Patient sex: M
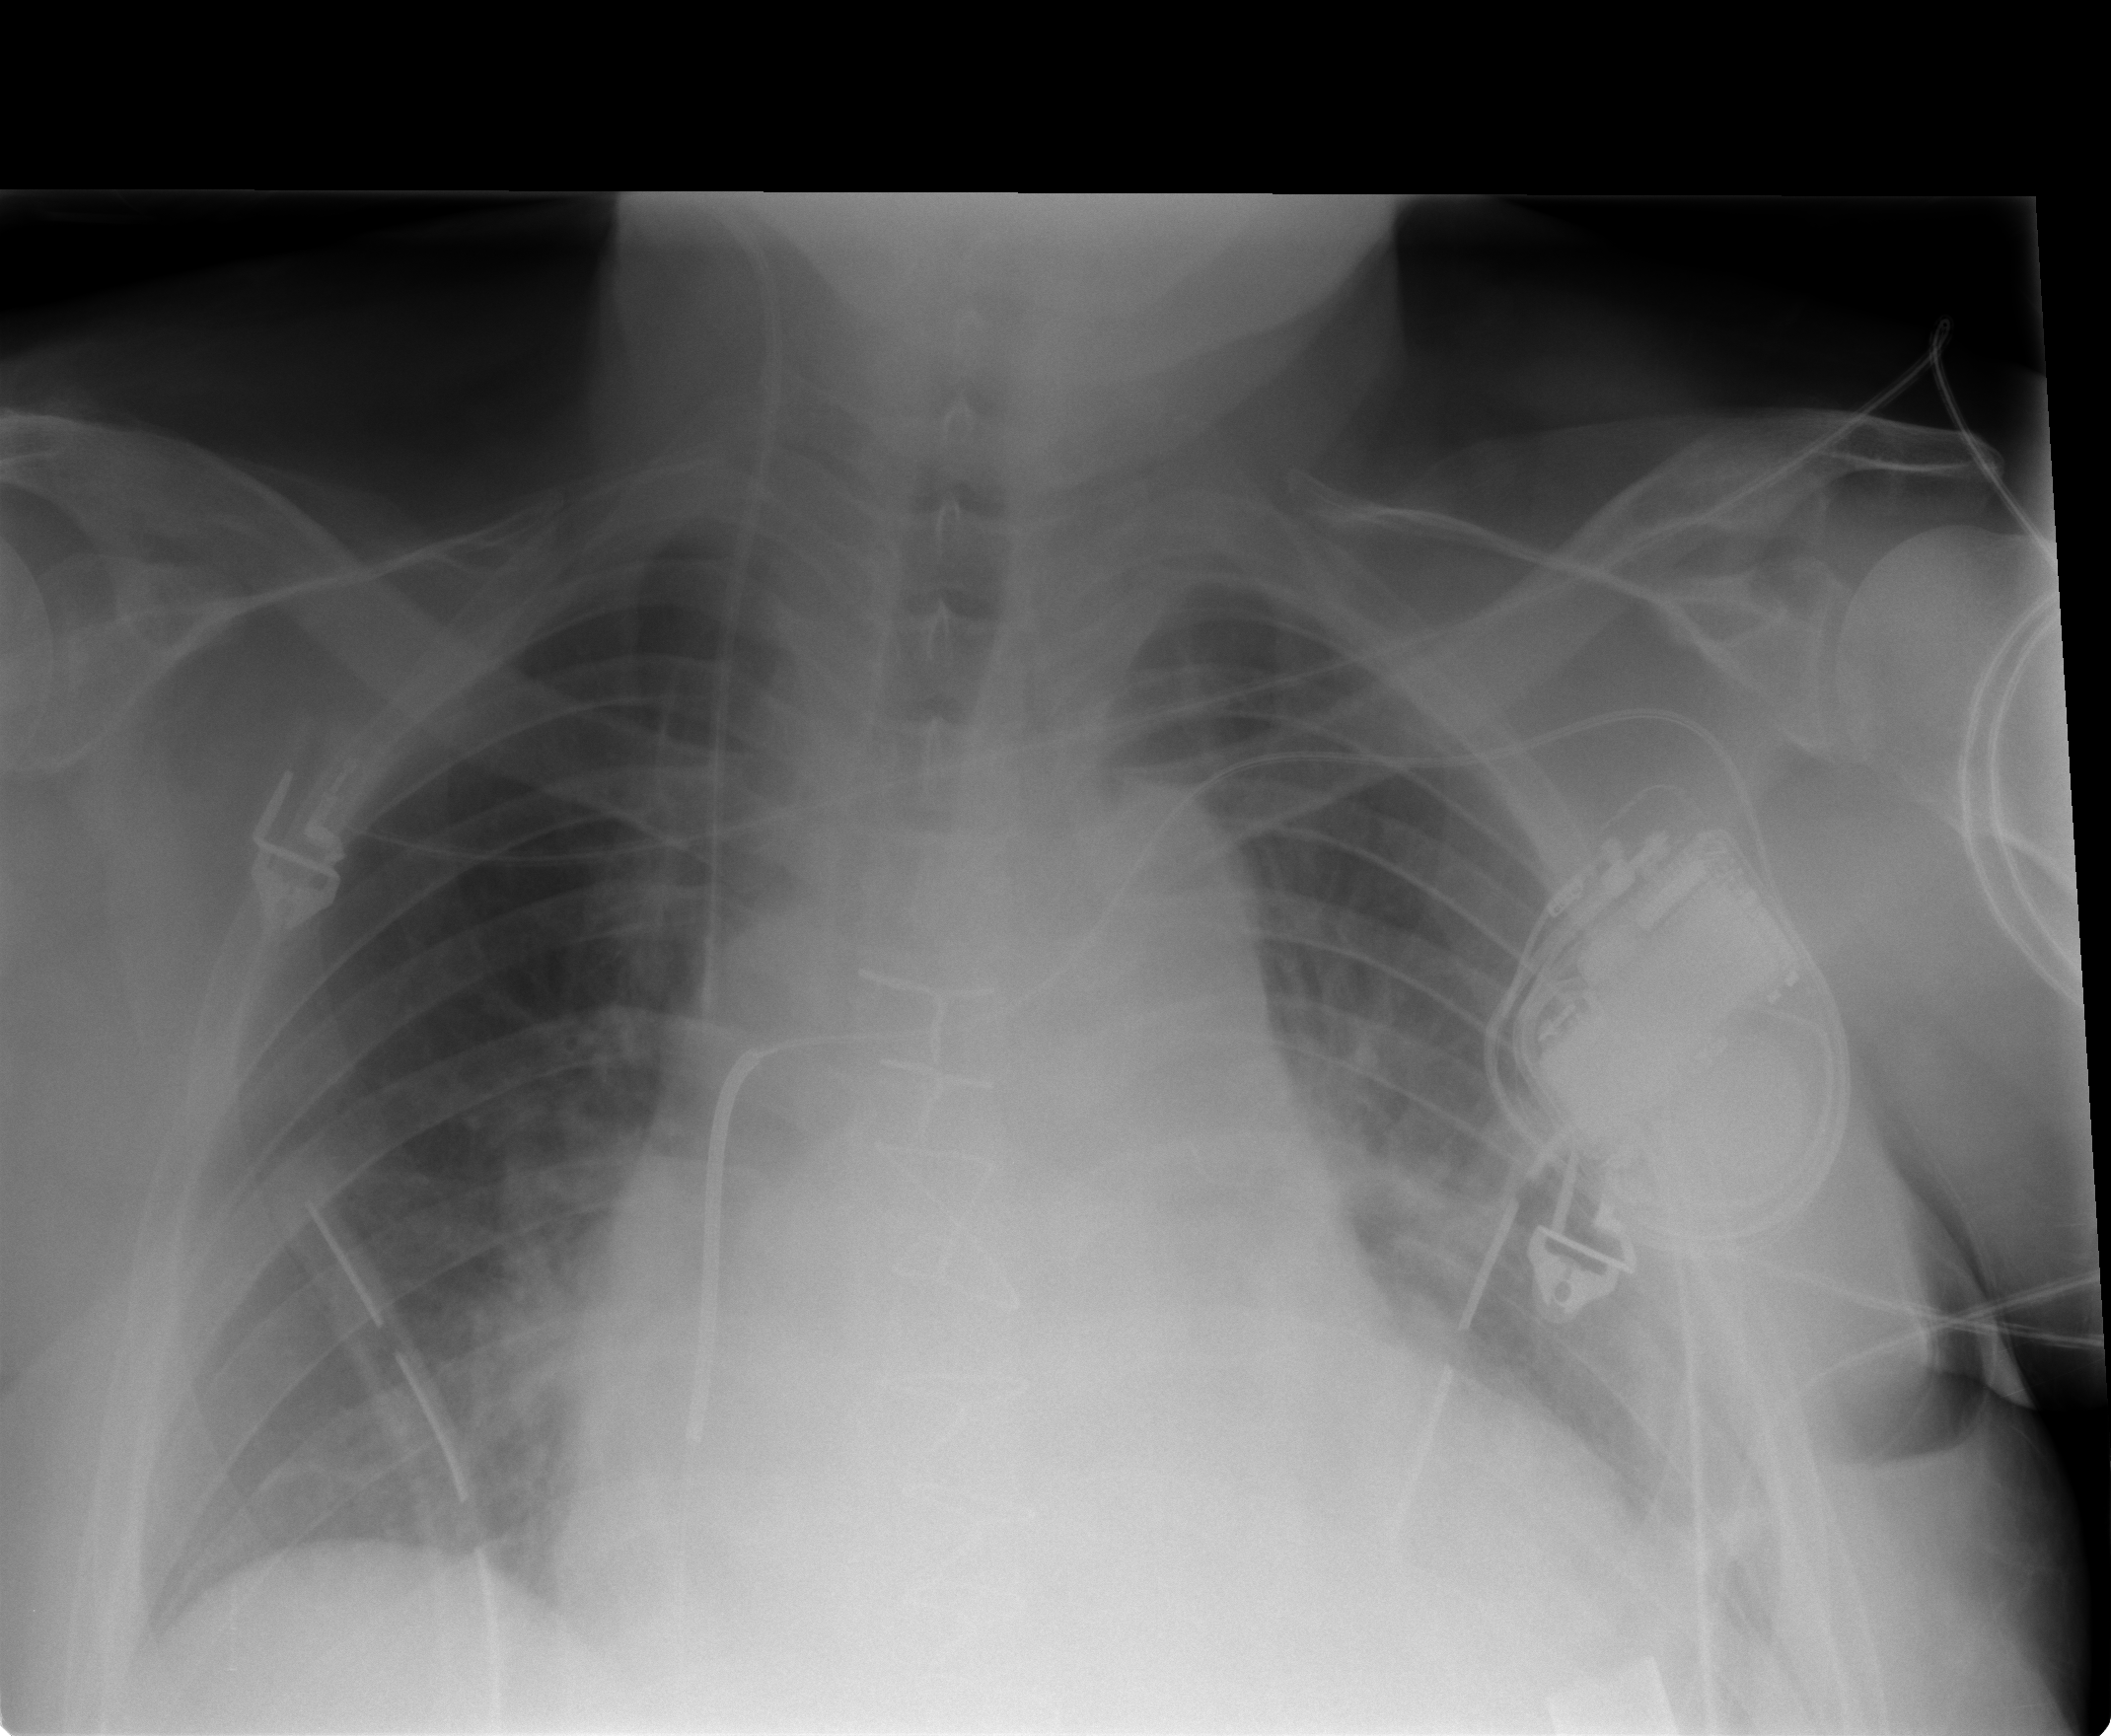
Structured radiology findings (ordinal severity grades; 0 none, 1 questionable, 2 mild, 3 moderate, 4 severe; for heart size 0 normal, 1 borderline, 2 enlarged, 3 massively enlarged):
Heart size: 2
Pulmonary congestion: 2
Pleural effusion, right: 0
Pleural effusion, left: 1
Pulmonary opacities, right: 0
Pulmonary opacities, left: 0
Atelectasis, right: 2
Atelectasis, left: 2